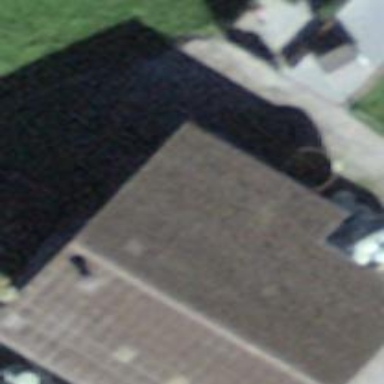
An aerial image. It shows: Rural barn.